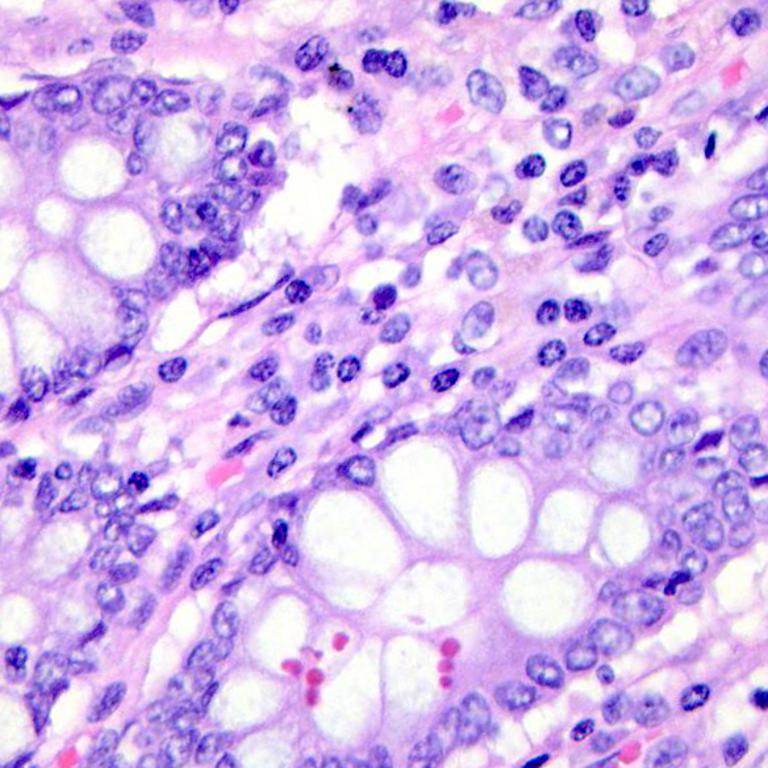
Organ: colon
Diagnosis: benign